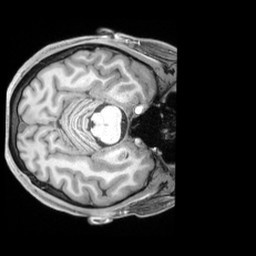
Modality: T1w
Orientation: axial
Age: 23
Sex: female
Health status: ill
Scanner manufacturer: siemens
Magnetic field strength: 3 T
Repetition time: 2.2 s
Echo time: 0.00218 s